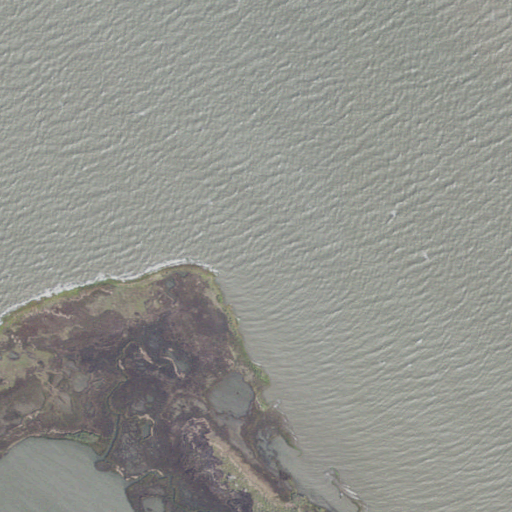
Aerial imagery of cape in Virginia named Rainy Point containing open water and herbaceous wetlands